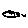
Label: fish